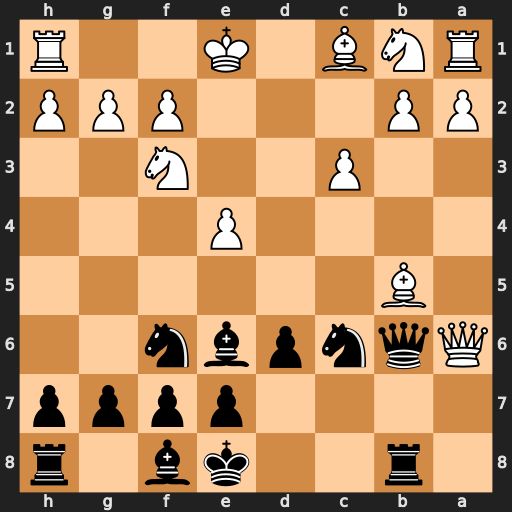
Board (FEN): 1r2kb1r/4pppp/Qqnpbn2/1B6/4P3/2P2N2/PP3PPP/RNB1K2R
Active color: b
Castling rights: KQk
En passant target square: -
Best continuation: Qxb5 Qxb5 Rxb5